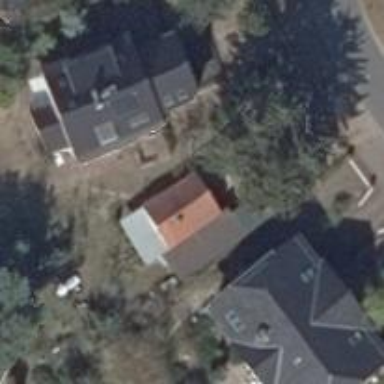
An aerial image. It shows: Hipped roof house.